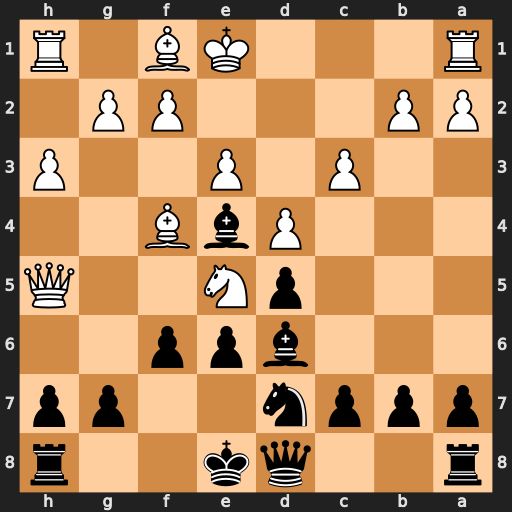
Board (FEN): r2qk2r/pppn2pp/3bpp2/3pN2Q/3PbB2/2P1P2P/PP3PP1/R3KB1R
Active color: b
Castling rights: KQkq
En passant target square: -
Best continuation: g6 Nxg6 Bxg6